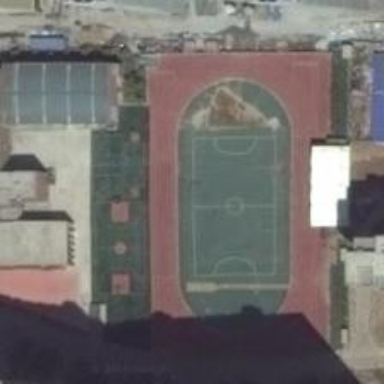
This is a half-old football field with some simple courts aside .